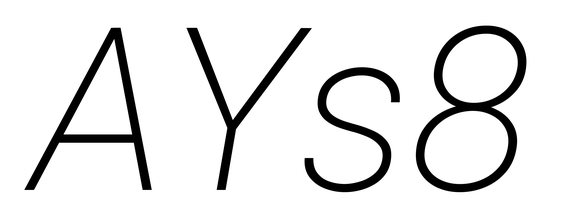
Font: Roboto-Italic_ExtraLight_Italic